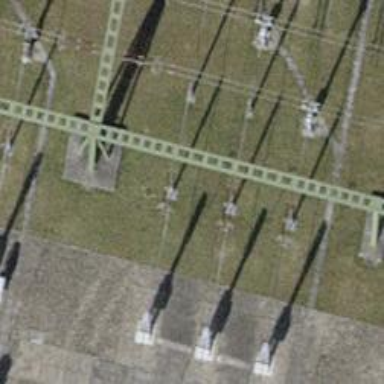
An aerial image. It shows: Bay where power lines run through.